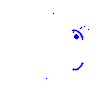
Particle: pion